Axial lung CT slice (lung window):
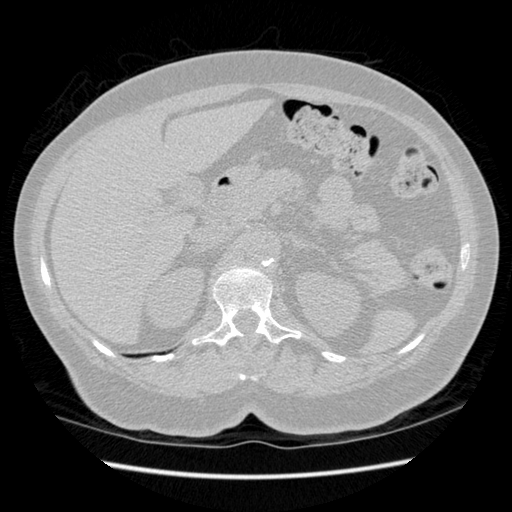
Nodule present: no